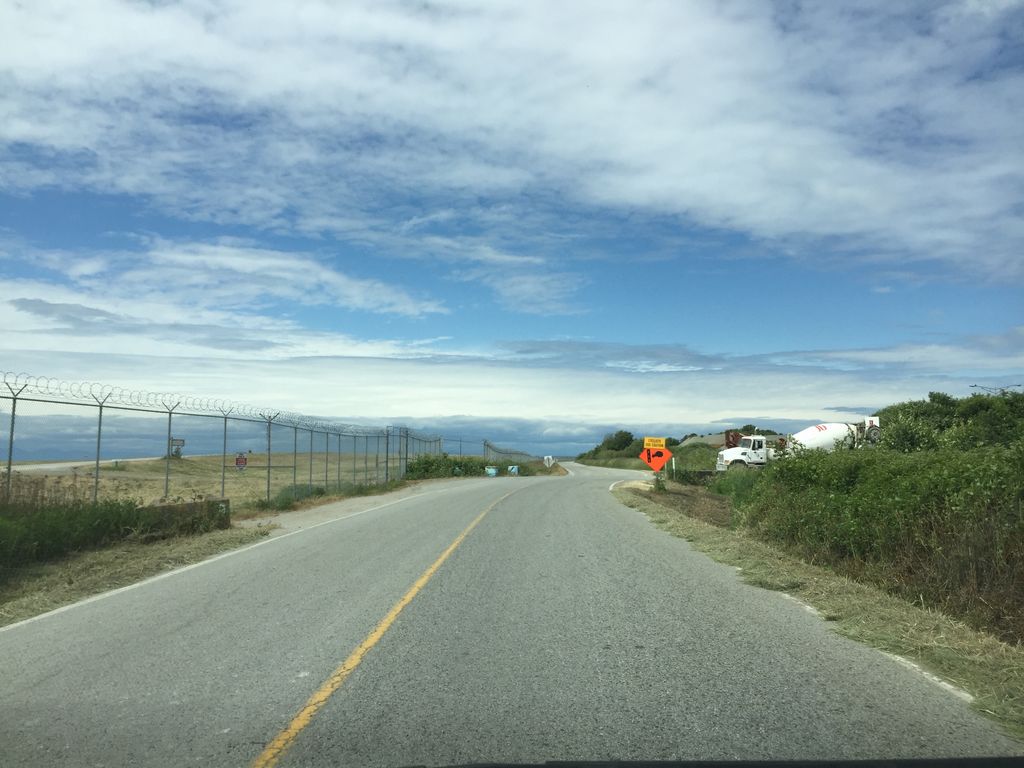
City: vancouver